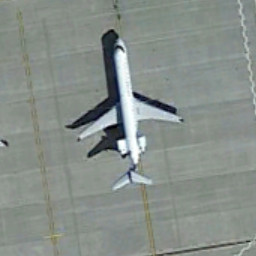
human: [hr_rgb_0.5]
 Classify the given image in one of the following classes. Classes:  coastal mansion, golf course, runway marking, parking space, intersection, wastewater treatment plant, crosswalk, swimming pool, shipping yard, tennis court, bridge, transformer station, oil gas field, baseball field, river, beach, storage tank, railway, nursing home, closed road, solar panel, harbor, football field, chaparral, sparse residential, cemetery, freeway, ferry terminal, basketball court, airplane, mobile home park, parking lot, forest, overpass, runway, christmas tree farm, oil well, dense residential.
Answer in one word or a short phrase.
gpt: airplane